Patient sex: M
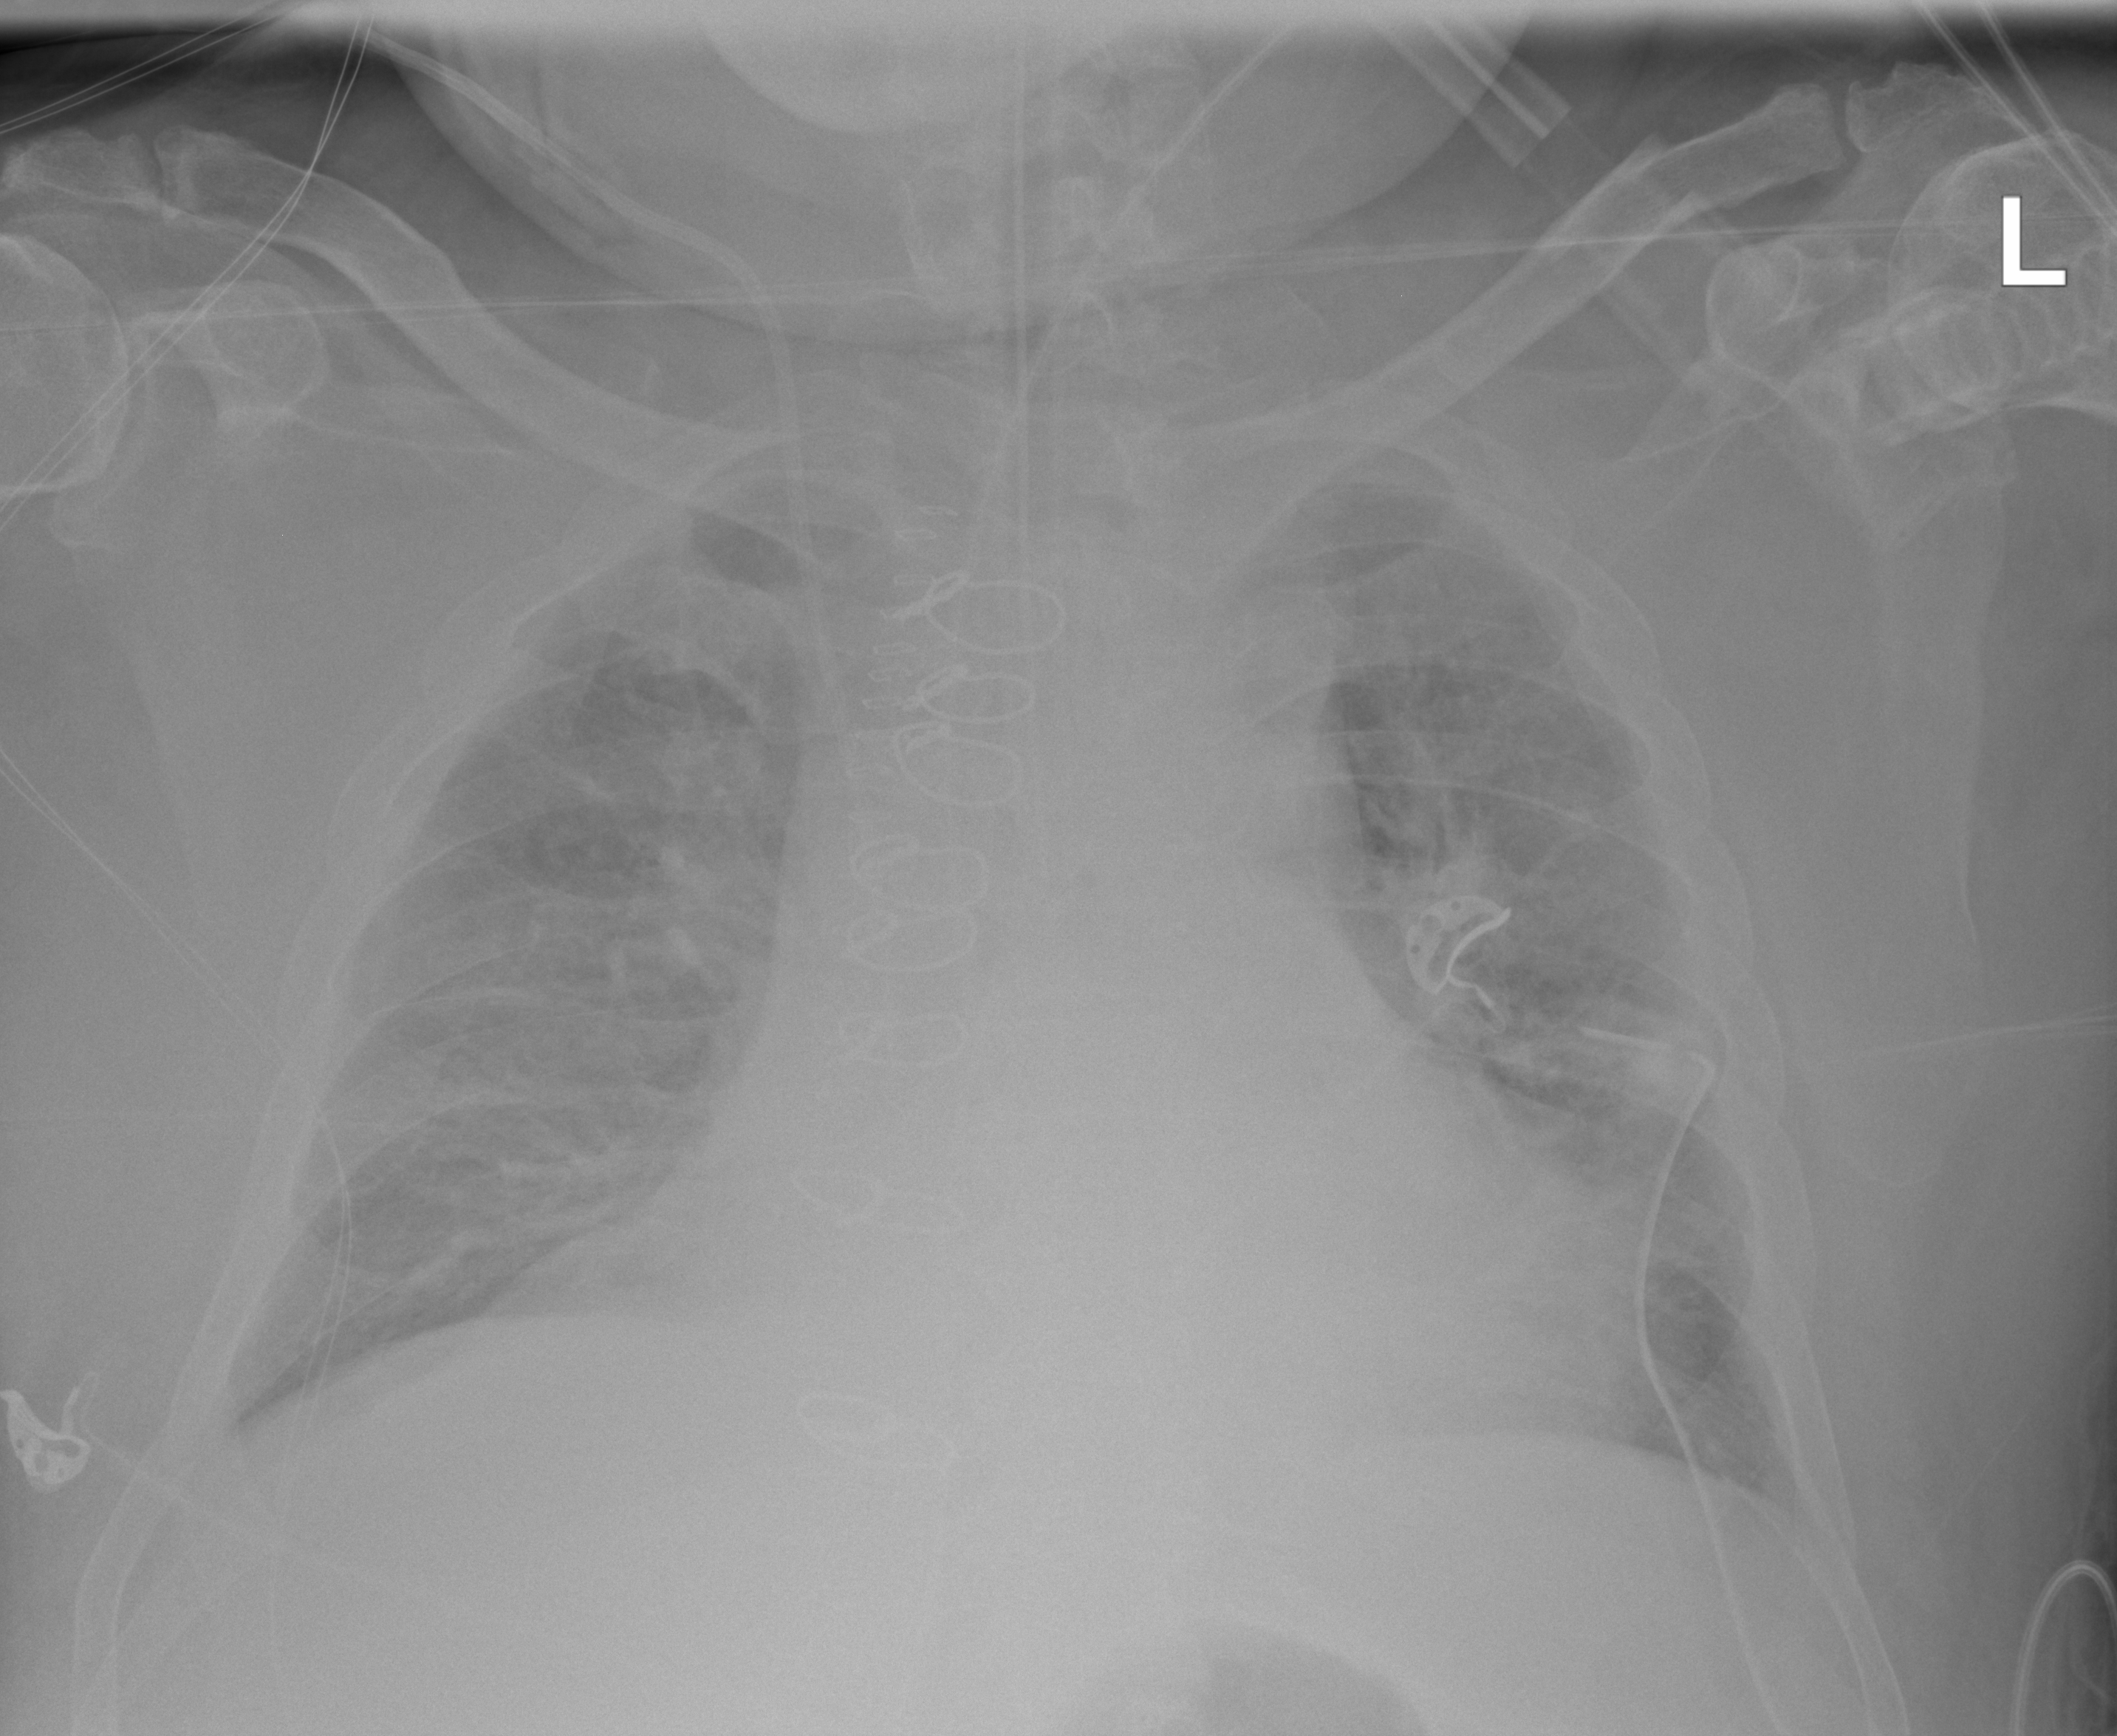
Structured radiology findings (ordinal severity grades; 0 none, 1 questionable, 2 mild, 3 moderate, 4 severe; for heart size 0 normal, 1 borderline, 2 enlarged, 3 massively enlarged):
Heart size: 2
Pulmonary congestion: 2
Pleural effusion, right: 0
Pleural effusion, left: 0
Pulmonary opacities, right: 2
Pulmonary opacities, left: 2
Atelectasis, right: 2
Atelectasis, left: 2